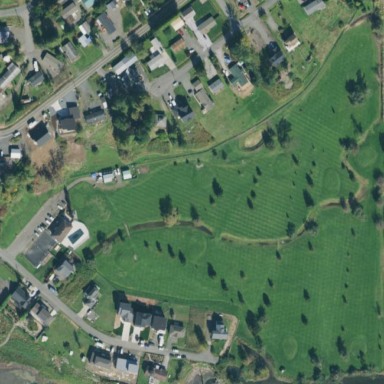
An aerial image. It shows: Golf course surrounded by greenery.